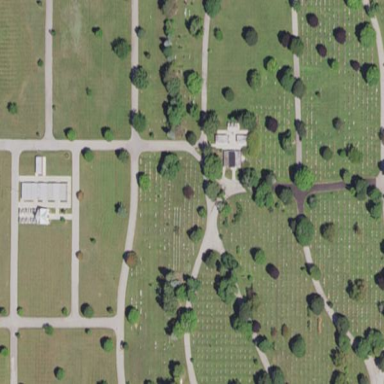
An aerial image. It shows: Cemetery.